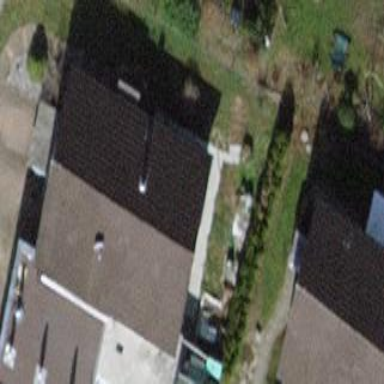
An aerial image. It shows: Simple house.